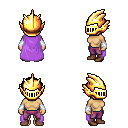
a pixel art fantasy rpg character, female body template, human, tanned skin, lavender cape, magenta pants, black short bangs hairstyle, gold helm, white cloth bracers, brown shoes, four views (front, back, left, right), 2x2 character sprite sheet, small pixel art, hard edges, no anti-aliasing